【题型】填空题　【知识点】平面几何　【难度】medium
如图，将矩形$ABCD$沿$EM$、$FN$折叠，点$A$、$D$分别与$A'$、$D'$对应，$B$、$C$两点对应点落在$AD$上的点$G$处，且$GM \perp GN$，如果$S_{\triangle A'EG}=8$，$S_{\triangle D'GF}=2$，那么$AB$的长为\underline{\quad\quad}．

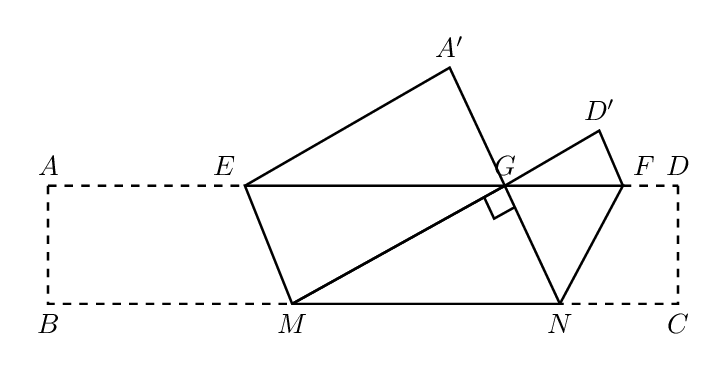
【解答】
\vspace{8pt}
\noindent
\textbf{【答案】}$2\sqrt{2}$

\vspace{5pt}
\noindent
\textbf{【详解】}解：$\because$四边形$ABCD$是矩形，

$\therefore AB=CD$，$\angle A=\angle B=\angle C=\angle D=90^\circ$；

\noindent
由折叠知，$\angle A'=\angle A$，$\angle B=\angle A'GM$，$A'G=AB$；

$\angle D'=\angle D$，$\angle C=\angle D'GN=90^\circ$，$D'G=CD$，

$\therefore D'G=A'G=CD=AB$；

\noindent
$\because GM \perp GN$，

$\therefore A'$，$G$，$N$三点共线，$D'$，$G$，$M$三点共线，

$\therefore D'M \parallel A'E$，

$\therefore \angle A'EG=\angle D'GF$，

$\because \angle A'=\angle D'=90^\circ$，

$\therefore \triangle A'EG \backsim \triangle D'GF$，

\noindent
$\therefore \dfrac{A'E}{D'G}=\dfrac{A'G}{D'F}$；

\noindent
$\because S_{\triangle A'EG}=8$，$S_{\triangle D'GF}=2$，

$\therefore \dfrac{\dfrac{1}{2}A'E \cdot A'G}{\dfrac{1}{2}D'G \cdot D'F}=4$，
即$A'E=4D'F$；

\noindent
设$AB=a$，$D'F=b$，则$A'E=4b$；

\noindent
由$\dfrac{A'E}{D'G}=\dfrac{A'G}{D'F}$得：$\dfrac{4b}{a}=\dfrac{a}{b}$，
即$a=2b$；

\noindent
$\because S_{\triangle D'FG}=\dfrac{1}{2}b \times 2b=2$，

$\therefore b=\sqrt{2}$（负值舍去），

$\therefore AB=a=2b=2\sqrt{2}$；

\noindent
故答案为：$2\sqrt{2}$．